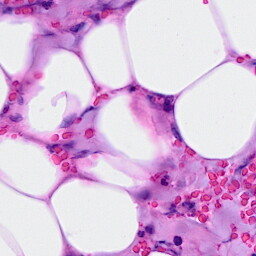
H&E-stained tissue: Breast